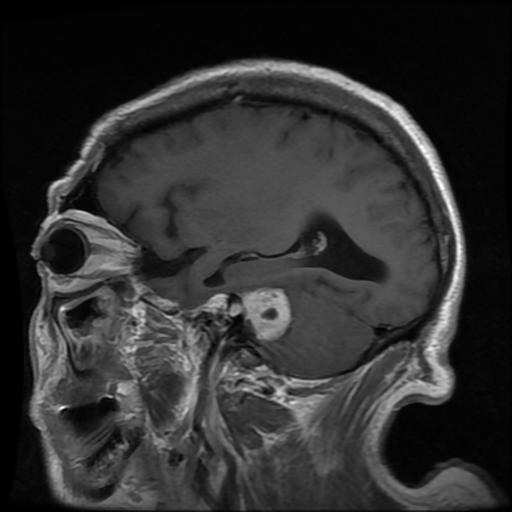
Label: meningioma